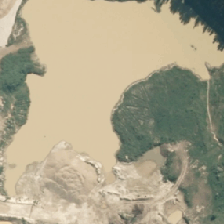
Land cover: lake_pond